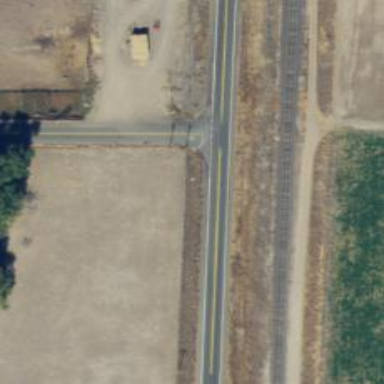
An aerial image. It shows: Secondary road.